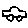
Label: car